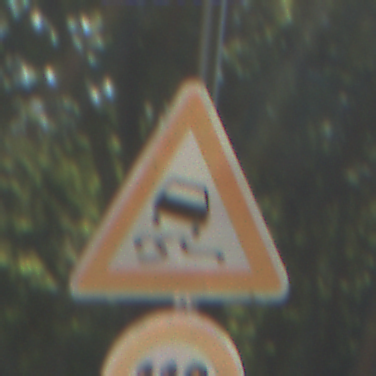
Verkehrszeichen: SchleuderOderRutschgefahr
Zusatzzeichen unten: Geschwindigkeit110
Umgebung: Outdoor, RoadRail
Tageszeit: Midday
Wetter: Clear
Licht: Natural
Jahreszeit: NotSpecified
Kontrast: HighContrast